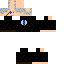
A male human skin with dark skin, wearing brown bald dressed in a blue suit and brown pants, featuring a closed mouth.